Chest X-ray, PA view. Patient: 51 years old, sex F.
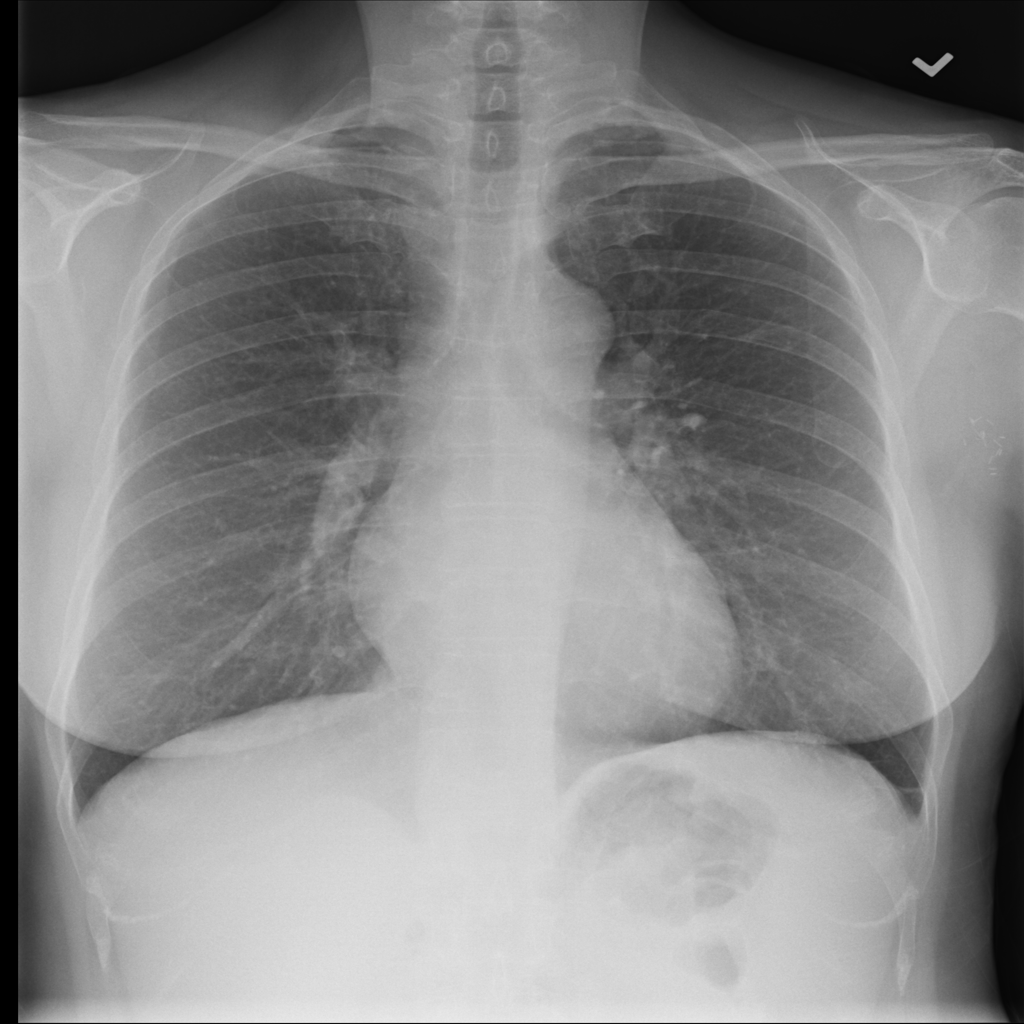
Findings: No Finding